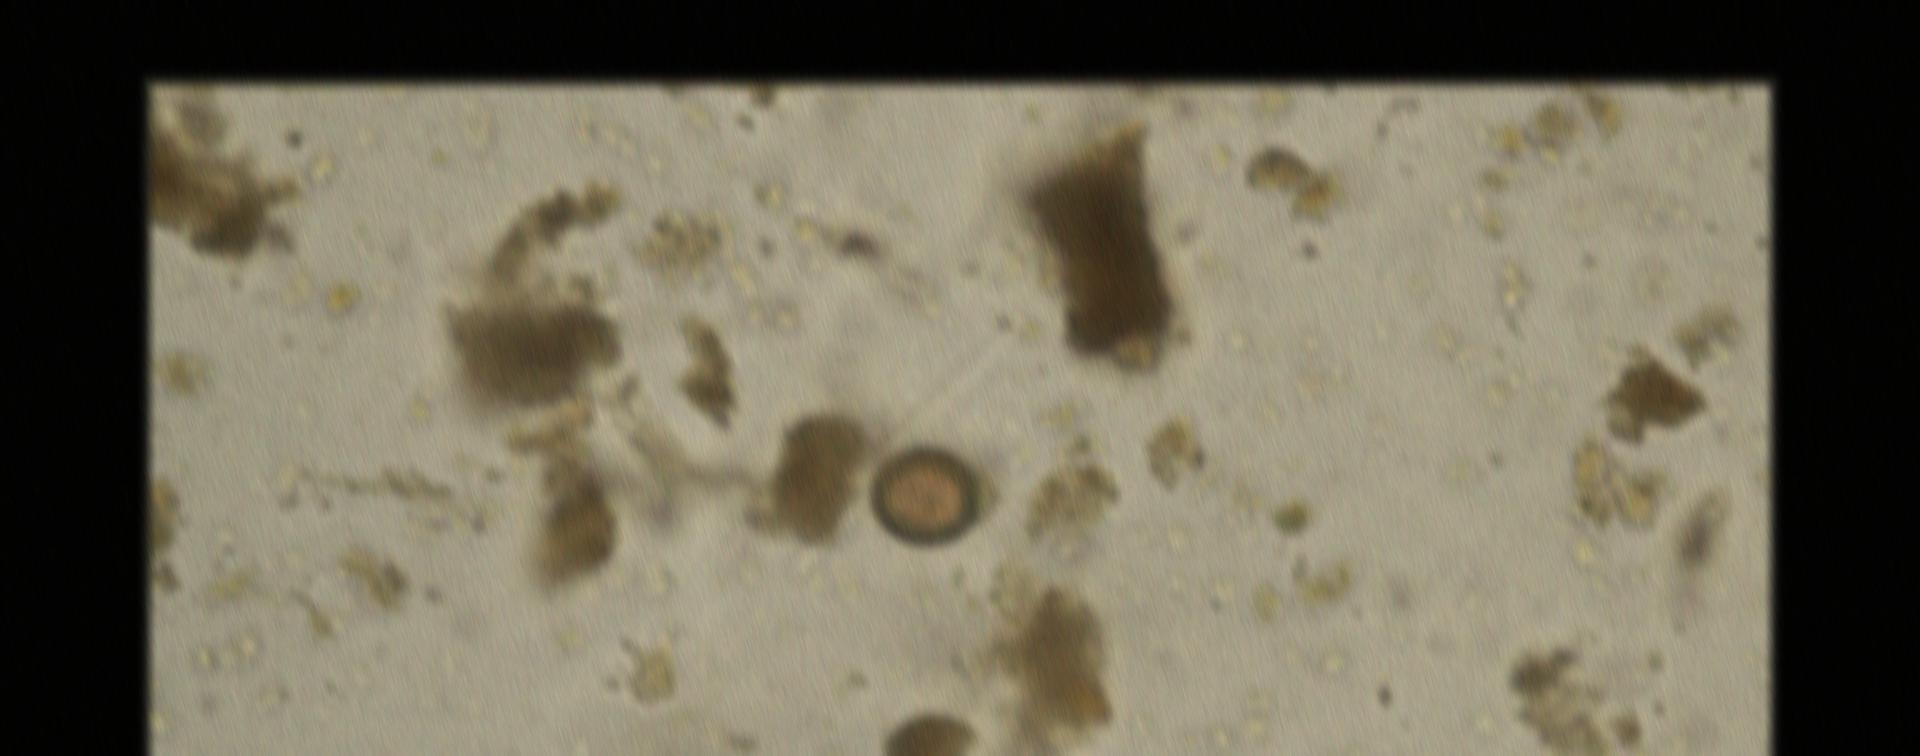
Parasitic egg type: Taenia spp. egg